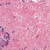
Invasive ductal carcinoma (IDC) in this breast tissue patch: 0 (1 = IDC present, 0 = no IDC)